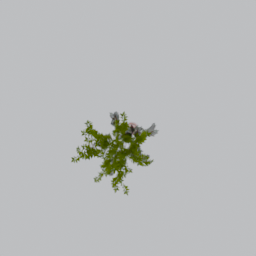
Label: decoration